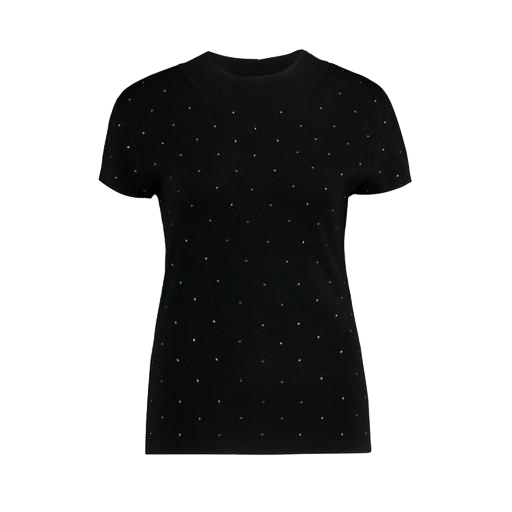
black embellished t-shirt, black embellished tee, black plus size printed t-shirt only macy, white background